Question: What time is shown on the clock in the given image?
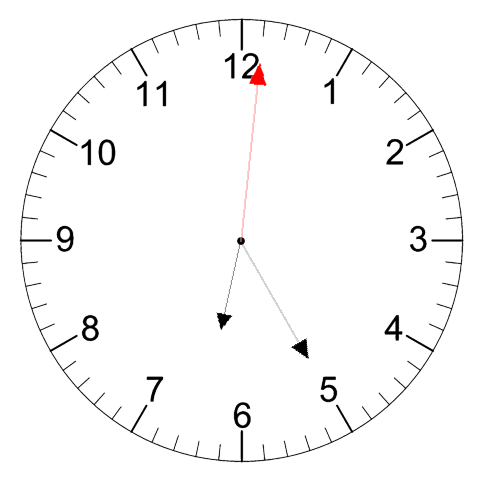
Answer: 06:25:01